Field crop: maize
Growth stage: 2
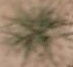
Species: salsola